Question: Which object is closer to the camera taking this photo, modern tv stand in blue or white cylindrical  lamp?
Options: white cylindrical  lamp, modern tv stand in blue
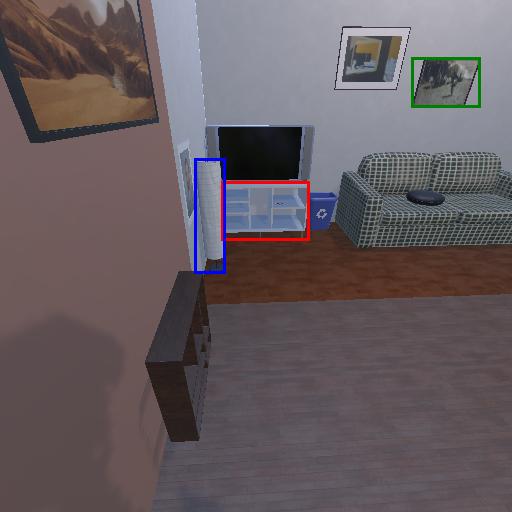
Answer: white cylindrical  lamp